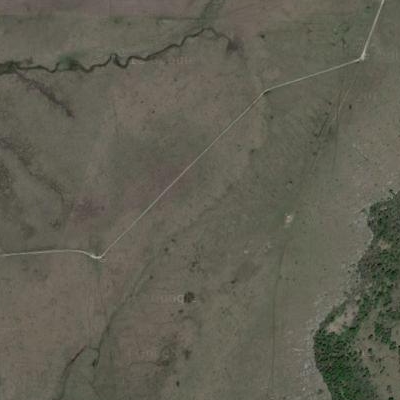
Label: Grass